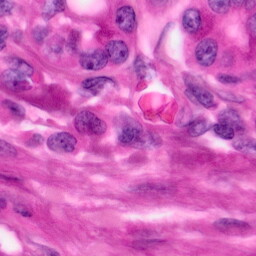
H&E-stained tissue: Pancreatic